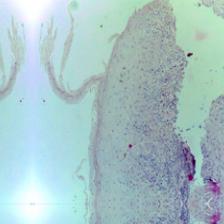
Diagnosis: Normal